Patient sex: M
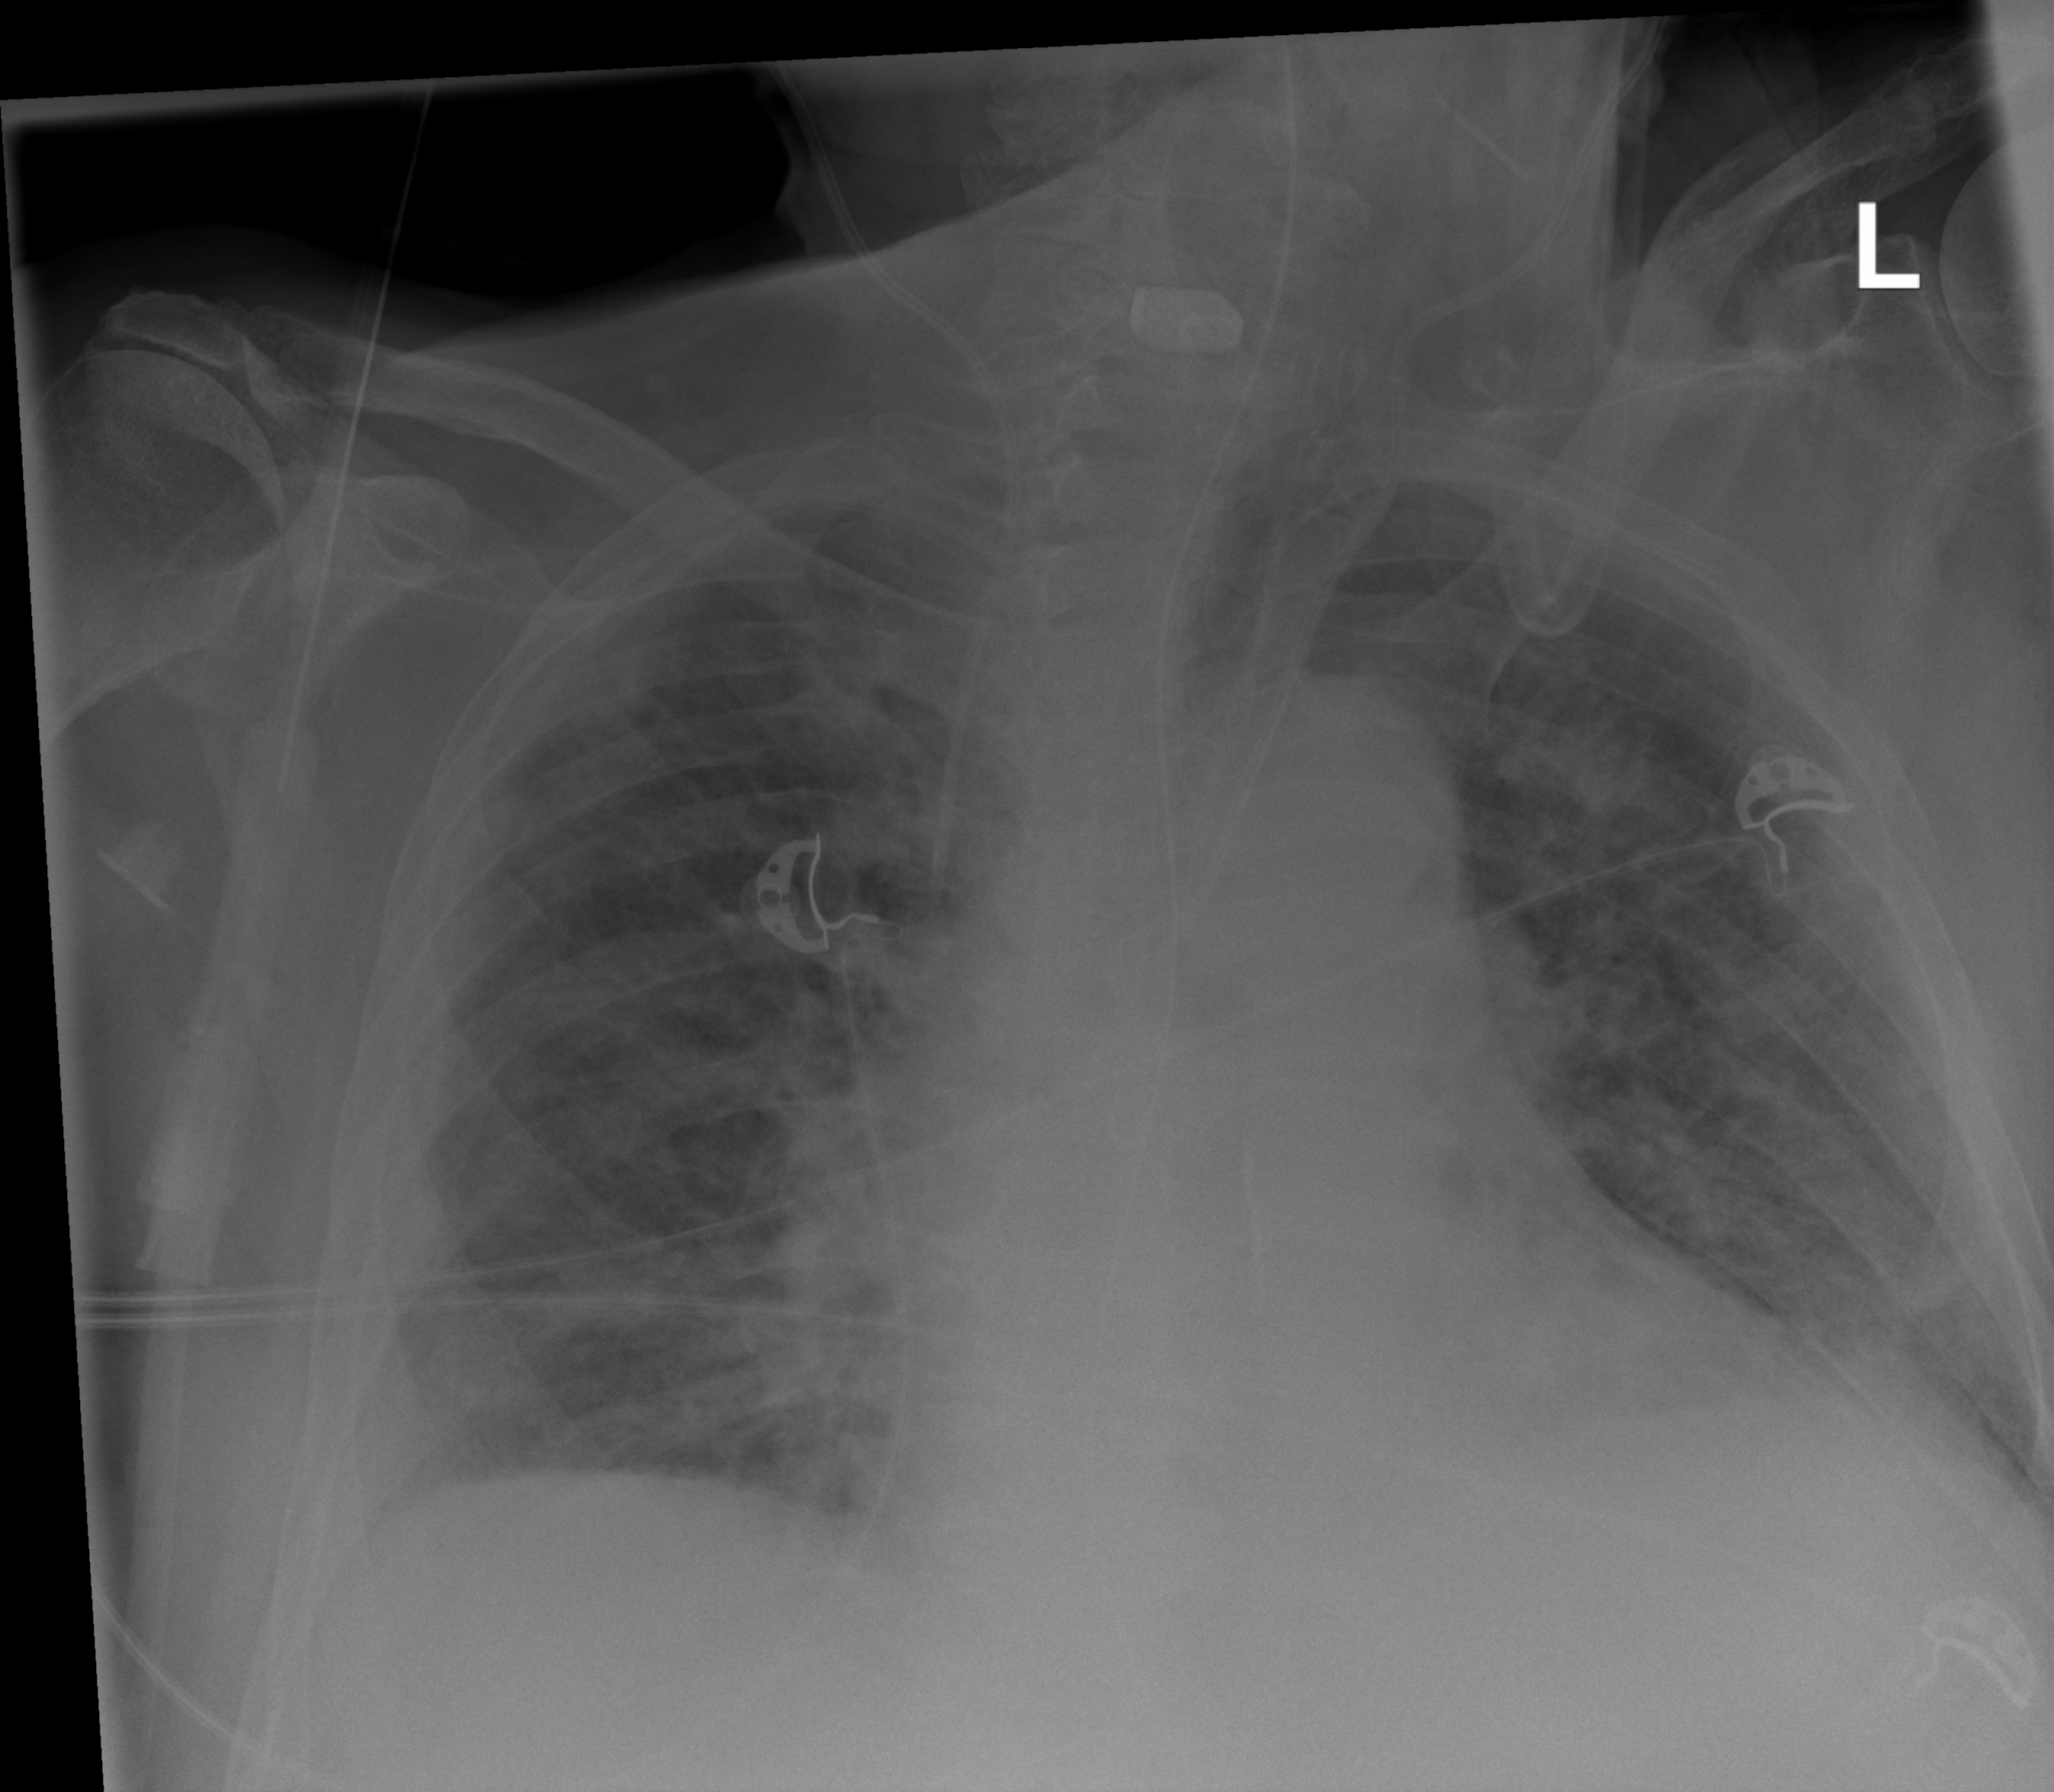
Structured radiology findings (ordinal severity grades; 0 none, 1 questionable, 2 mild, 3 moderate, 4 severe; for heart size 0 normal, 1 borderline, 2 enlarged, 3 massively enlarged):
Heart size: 2
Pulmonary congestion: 2
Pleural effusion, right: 2
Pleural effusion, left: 2
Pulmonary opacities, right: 2
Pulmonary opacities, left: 2
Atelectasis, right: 2
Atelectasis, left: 2